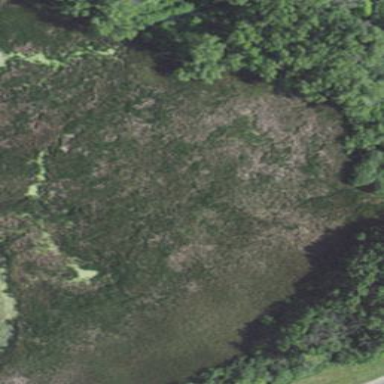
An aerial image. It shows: Marshy wetland designated as nature reserve.